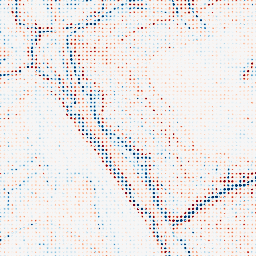
Category: edge_preserving
Decomposition family: anisotropic_diffusion
Decomposition parameters: iterations: 50
kappa: 100
gamma: 0.05
Upsampling method: sinc_blackman
Upsampling parameters: scale: 8
kernel_size: 4
Upsampling scale: 8